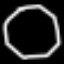
Label: octagon